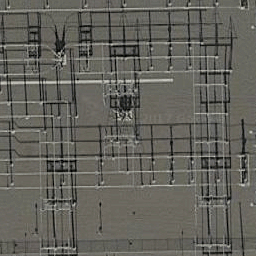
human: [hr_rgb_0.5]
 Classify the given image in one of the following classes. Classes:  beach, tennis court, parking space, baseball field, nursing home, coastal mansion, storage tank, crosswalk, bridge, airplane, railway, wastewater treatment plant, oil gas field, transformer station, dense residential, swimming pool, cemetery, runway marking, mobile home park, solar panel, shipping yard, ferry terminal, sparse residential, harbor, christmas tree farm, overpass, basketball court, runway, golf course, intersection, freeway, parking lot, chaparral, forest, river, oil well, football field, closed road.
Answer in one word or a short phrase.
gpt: transformer station